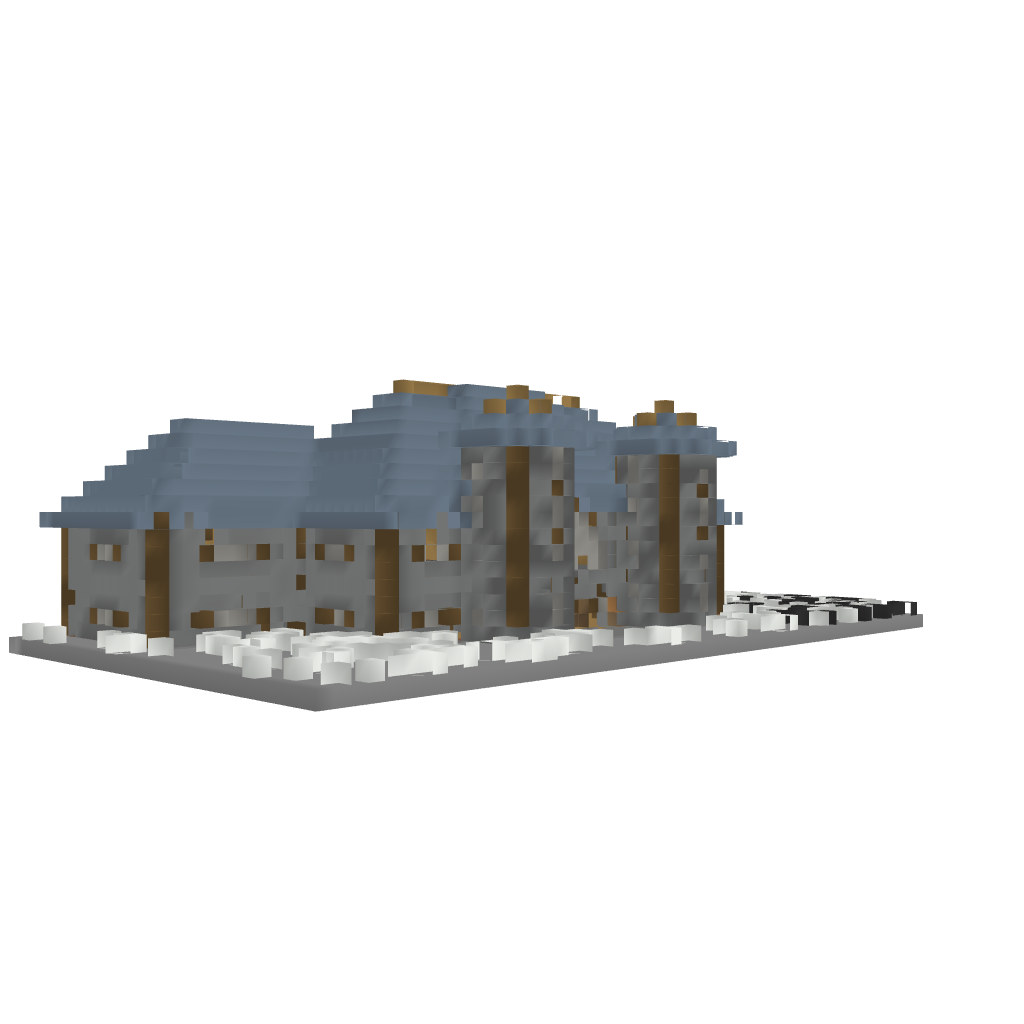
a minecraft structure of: Medeival Mansion